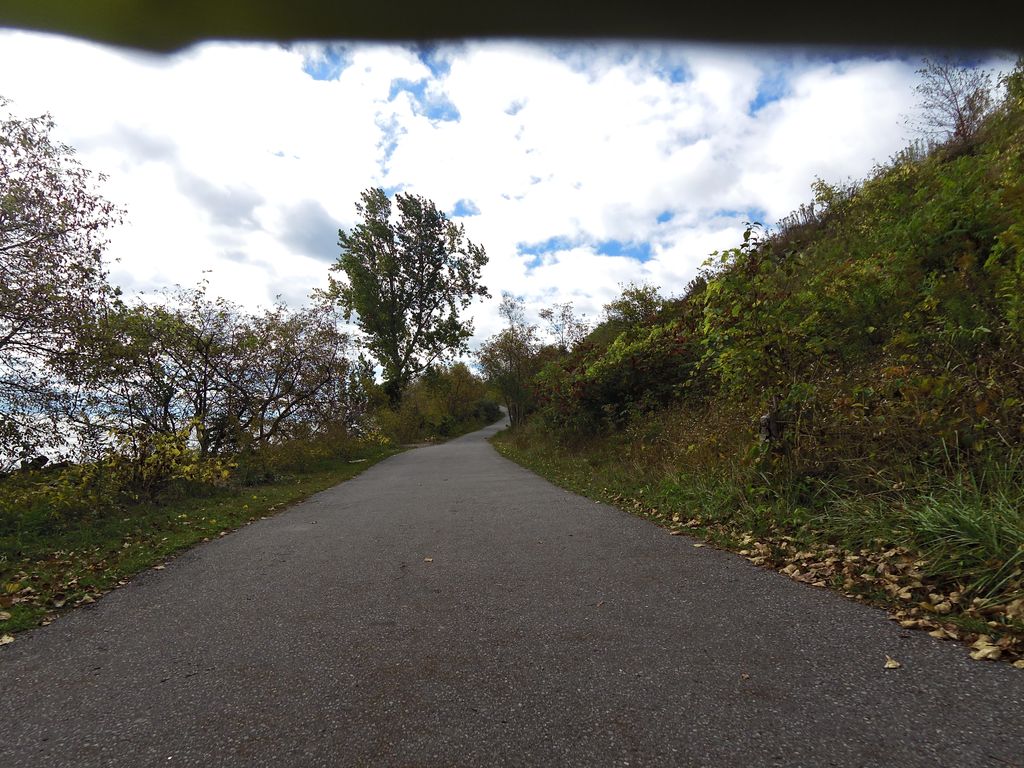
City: toronto